Question: I am having an issue getting my text validation to work properly. Basically I have 2 entry boxes, one to enter the name of a branch in CVS and the other to enter a directory name. I want my program to validate the text in each box whenever it is changed.

To do this, the <URL> says to use the "key" option to validate the entry whenever a keystroke changes the entry box's contents. The problem is, when I use the "key" option and then run the program, when I type into the entry boxes no text appears.
My code is shown below:
'''
use strict;
use warnings;
use Tkx;
# Initialize BRANCH and DIRECTORY
my ($BRANCH, $DIRECTORY) = ();
# DEFINE DISPLAY OBJECTS ###########################################################################
# Define main window
my $main_window = Tkx::widget->new('.');
# Define content frame
my $content_frame = $main_window->new_ttk__frame(-padding => '5 5 5 5');
# Define labels
my $branch_label = $content_frame->new_ttk__label(-text => 'Branch' );
my $directory_label = $content_frame->new_ttk__label(-text => 'Directory');
# Define entry boxes
my $branch_entry = $content_frame->new_ttk__entry(-width => 20, -textvariable => \$BRANCH , -validate => 'key', -validatecommand => \&check_state);
my $directory_entry = $content_frame->new_ttk__entry(-width => 20, -textvariable => \$DIRECTORY, -validate => 'key', -validatecommand => \&check_state);
# Define buttons
my $generate_list_button = $content_frame->new_ttk__button(-text => 'Generate', -state => 'disabled', -command => \&generate_list);
# POSITION DISPLAY OBJECTS #########################################################################
# Position content frame
$content_frame->g_grid(-column => 0, -row => 0);
# Position labels
$branch_label ->g_grid(-column => 0, -row => 0);
$directory_label->g_grid(-column => 0, -row => 1);
# Position entry boxes
$branch_entry ->g_grid(-column => 1, -row => 0);
$directory_entry->g_grid(-column => 1, -row => 1);
# Position buttons
$generate_list_button->g_grid(-column => 0, -row => 2, -columnspan => 2);
# Add padding
for my $child (Tkx::SplitList($content_frame->g_winfo_children)) {
Tkx::grid_configure($child, -padx => 5, -pady => 5);
}
# Check the state of the program
sub check_state {
# Check conditions are met to enable generate_list
if ($BRANCH && $DIRECTORY) {
if (-d $DIRECTORY) {
$generate_list_button->state('!disabled');
} else {
$generate_list_button->state('disabled');
}
} else {
$generate_list_button->state('disabled');
}
return 0;
}
Tkx::MainLoop();
'''
If I change "key" to something else (like focusout) it appears to work correctly. But I would really like it to validate after every keystroke instead of just when the focus is taken out of the entry box. Why doesn't this work?
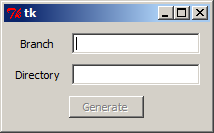
Answer: The subroutines returning 0 turned out to be only half the problem. Once I fixed that the entry validation was not acting properly. What was happening was every time it tried to validate the entry it would actually be validating the previous entry.
ex:
If you typed in "/somedirectory" it would try to validate on every keystroke, after the last keystroke of "y" it would get the value of '$DIRECTORY' and validate against it. The problem was that at this point '$DIRECTORY' would be equal to "/somedirector"
To solve this issue I had to do a little digging so I wanted to post my findings in case someone else ran into this same issue.
---
The solution was to use 'Tkx::Ev()' to get the "current" value of the entry as it was being entered.
(Tkx::Ev(%P) gets the newly entered value so the validation will work properly)
'''
# Define the entry box
my $directory_entry = $content_frame->new_ttk__entry(
-width => 20,
-textvariable => \$DIRECTORY,
-validate => 'key',
-validatecommand => [\&check_dir, Tkx::Ev('%P')],
);
# Validate the entry box
sub check_dir {
# Unpack input arguments
my ($P) = @_;
if (-d $P) {
# Do something here
} else {
# Do something else here
}
return 1;
}
'''